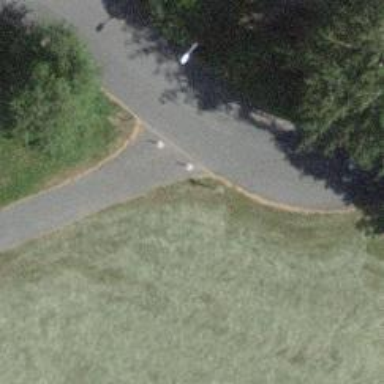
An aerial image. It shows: Bollard barrier.